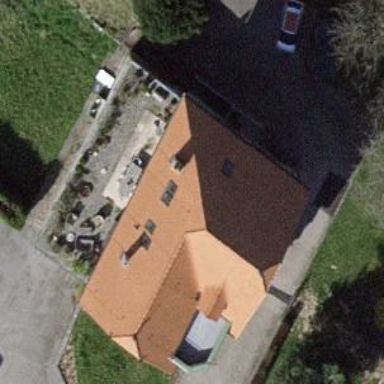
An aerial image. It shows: Building with ridge on the roof.